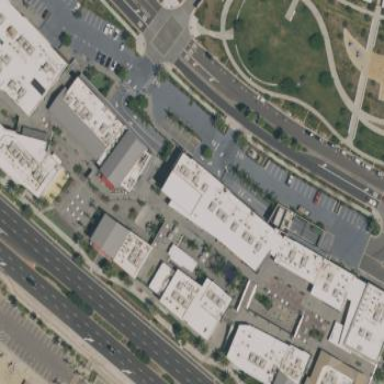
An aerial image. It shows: Commercial building.